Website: crate-barrel
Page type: customer-info-address
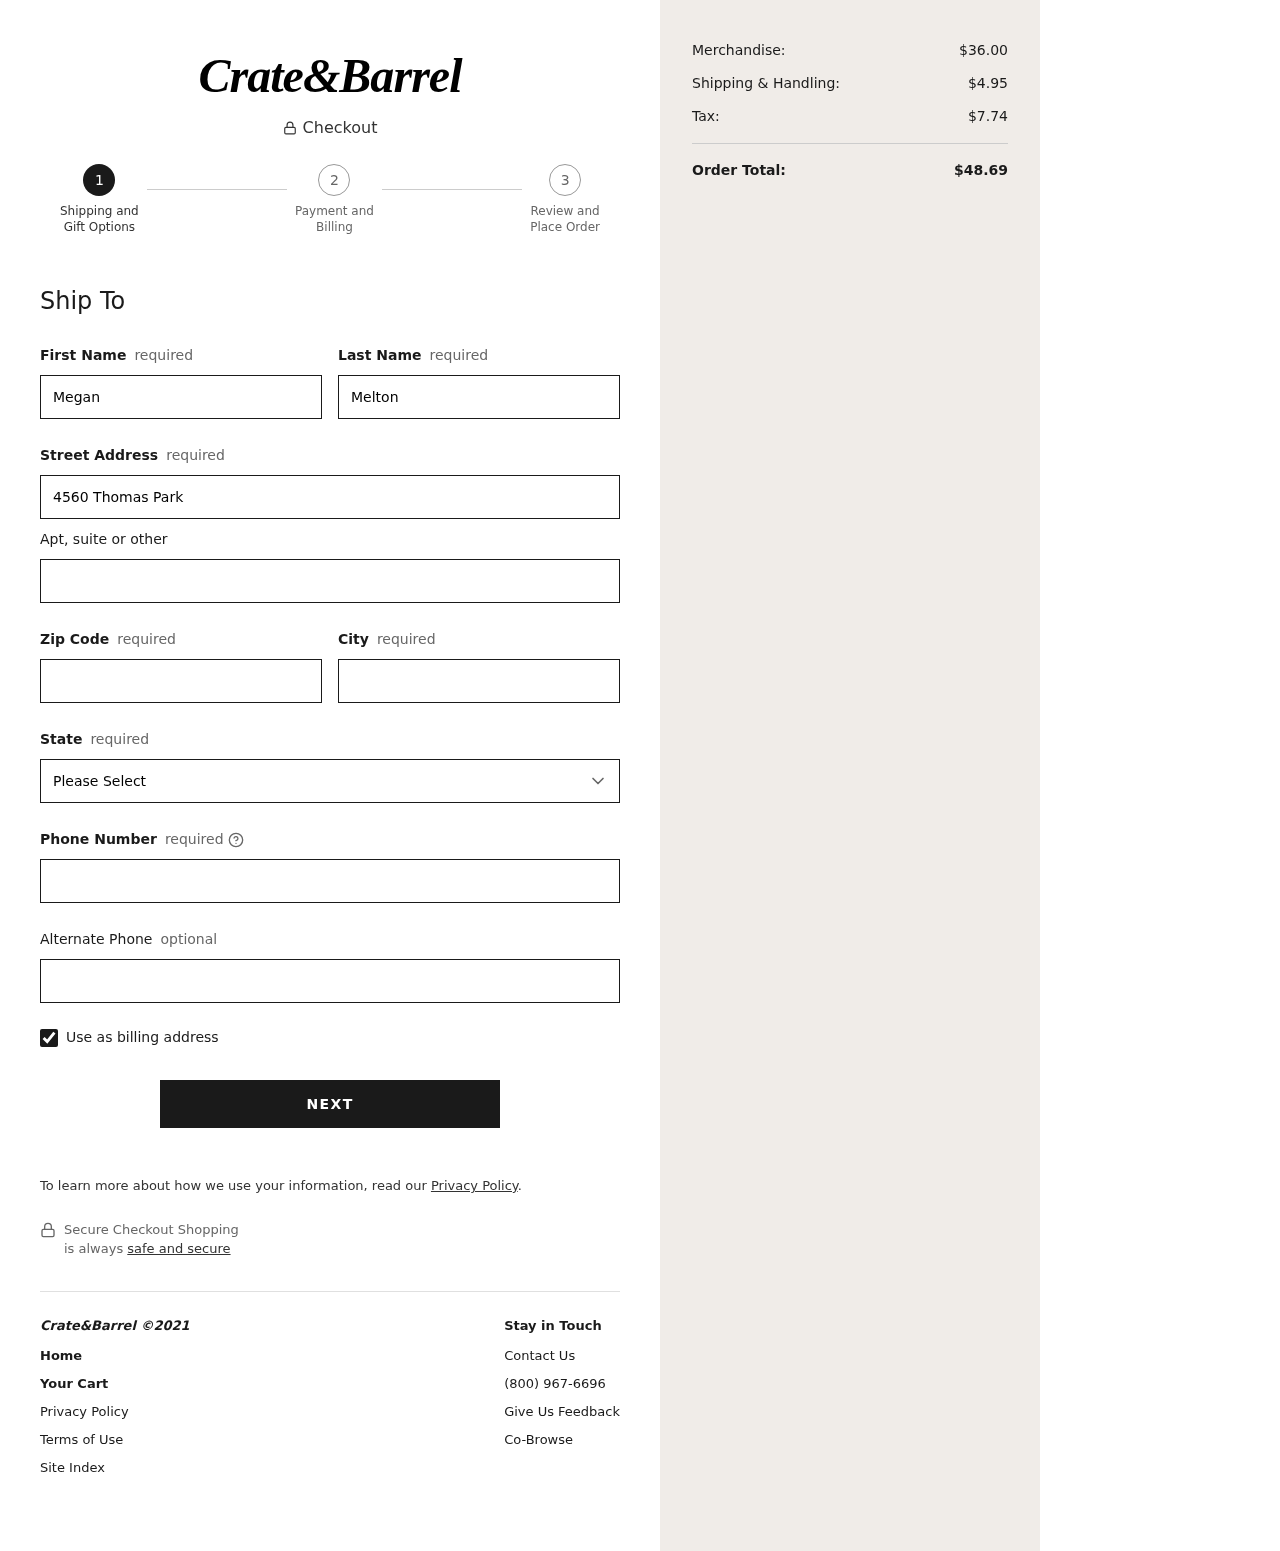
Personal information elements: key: PII_STATE
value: MH
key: PII_FIRSTNAME
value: Megan
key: PII_LASTNAME
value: Melton
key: PII_STREET
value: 4560 Thomas Parkways Apt. 803
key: PII_STREET2
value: Apt. 387
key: PII_POSTCODE
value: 36859
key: PII_CITY
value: Courtneyshire
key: PII_PHONE
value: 9005201538
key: PII_PHONE_ALT
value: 9162290551
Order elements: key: ORDER_SUBTOTAL
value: $36.00
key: ORDER_SHIPPING_COST
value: $4.95
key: ORDER_TAX
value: $7.74
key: ORDER_TOTAL
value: $48.69